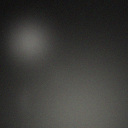
Screen state: off